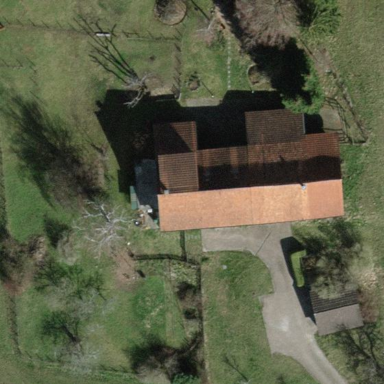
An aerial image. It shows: Farmyard area.